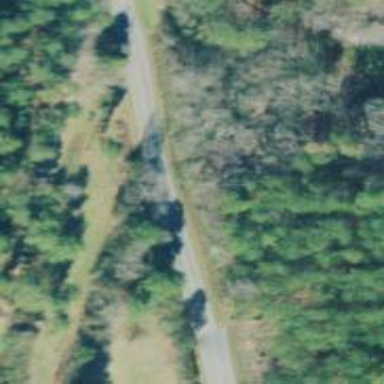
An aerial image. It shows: Culvert tunnel.